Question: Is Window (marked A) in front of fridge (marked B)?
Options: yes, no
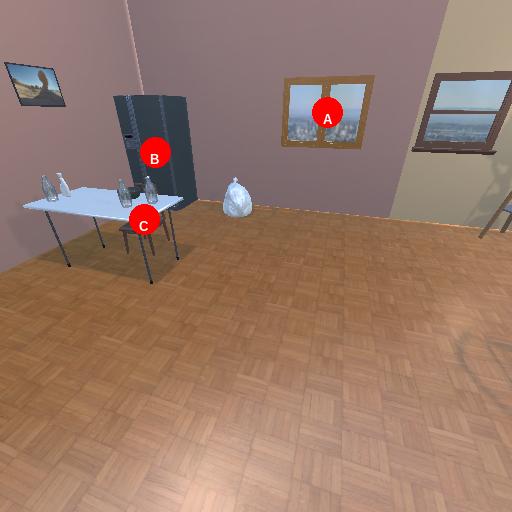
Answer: yes